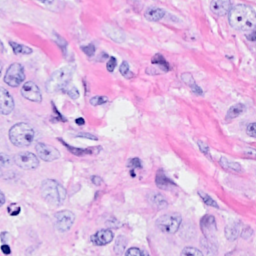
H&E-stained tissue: Breast